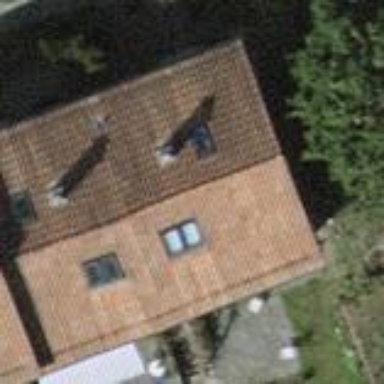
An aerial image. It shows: Beige house with gabled roof covered in orange-red roof tiles. The roof is oriented across the building.